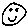
Label: smiley face